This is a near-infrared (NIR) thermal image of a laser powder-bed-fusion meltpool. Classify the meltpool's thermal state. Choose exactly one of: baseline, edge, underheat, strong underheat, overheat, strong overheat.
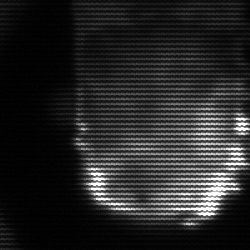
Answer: baseline